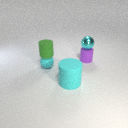
small purple rubber cylinder to the right of large cyan rubber cylinder